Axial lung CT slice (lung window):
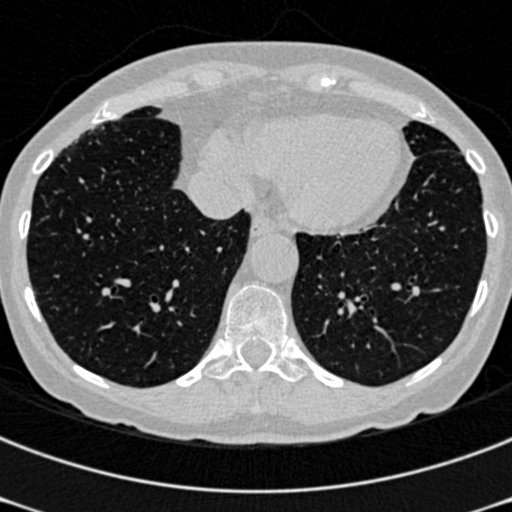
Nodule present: no